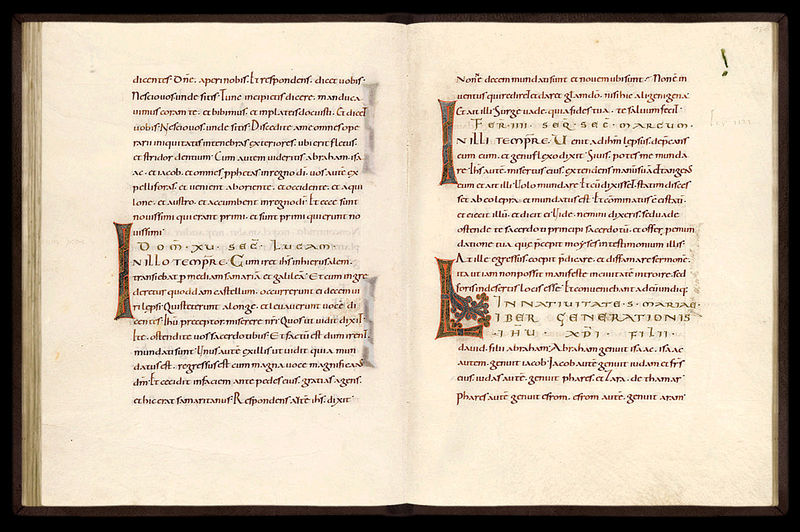
Titel: Egbert- Codex (Codex Egberti)
Institution: Trier, Stadtbibliothek/Stadtarchiv
Schlagwörter: bibel, gotik, schrift, französisch, buch, dom, druck, initialen, seite, text, buchstaben, initiale, gebet, mittelalter, film, romanik, absätze, aufgeschlagen, letter, lettern, handschrift, liturgie, lesung, latein, lateinisch, markierung, buchmalerei, evangelium, psalter, lukas, überschriften, index, theologie, i, l, goldbuchstaben, lucam, sec, nilli